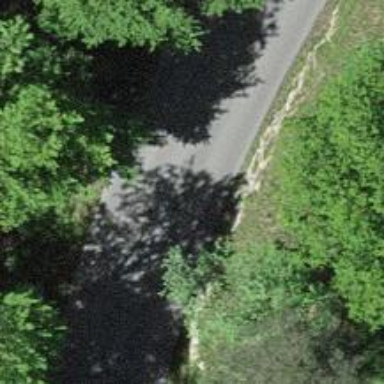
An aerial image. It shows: Tertiary road.